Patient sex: M
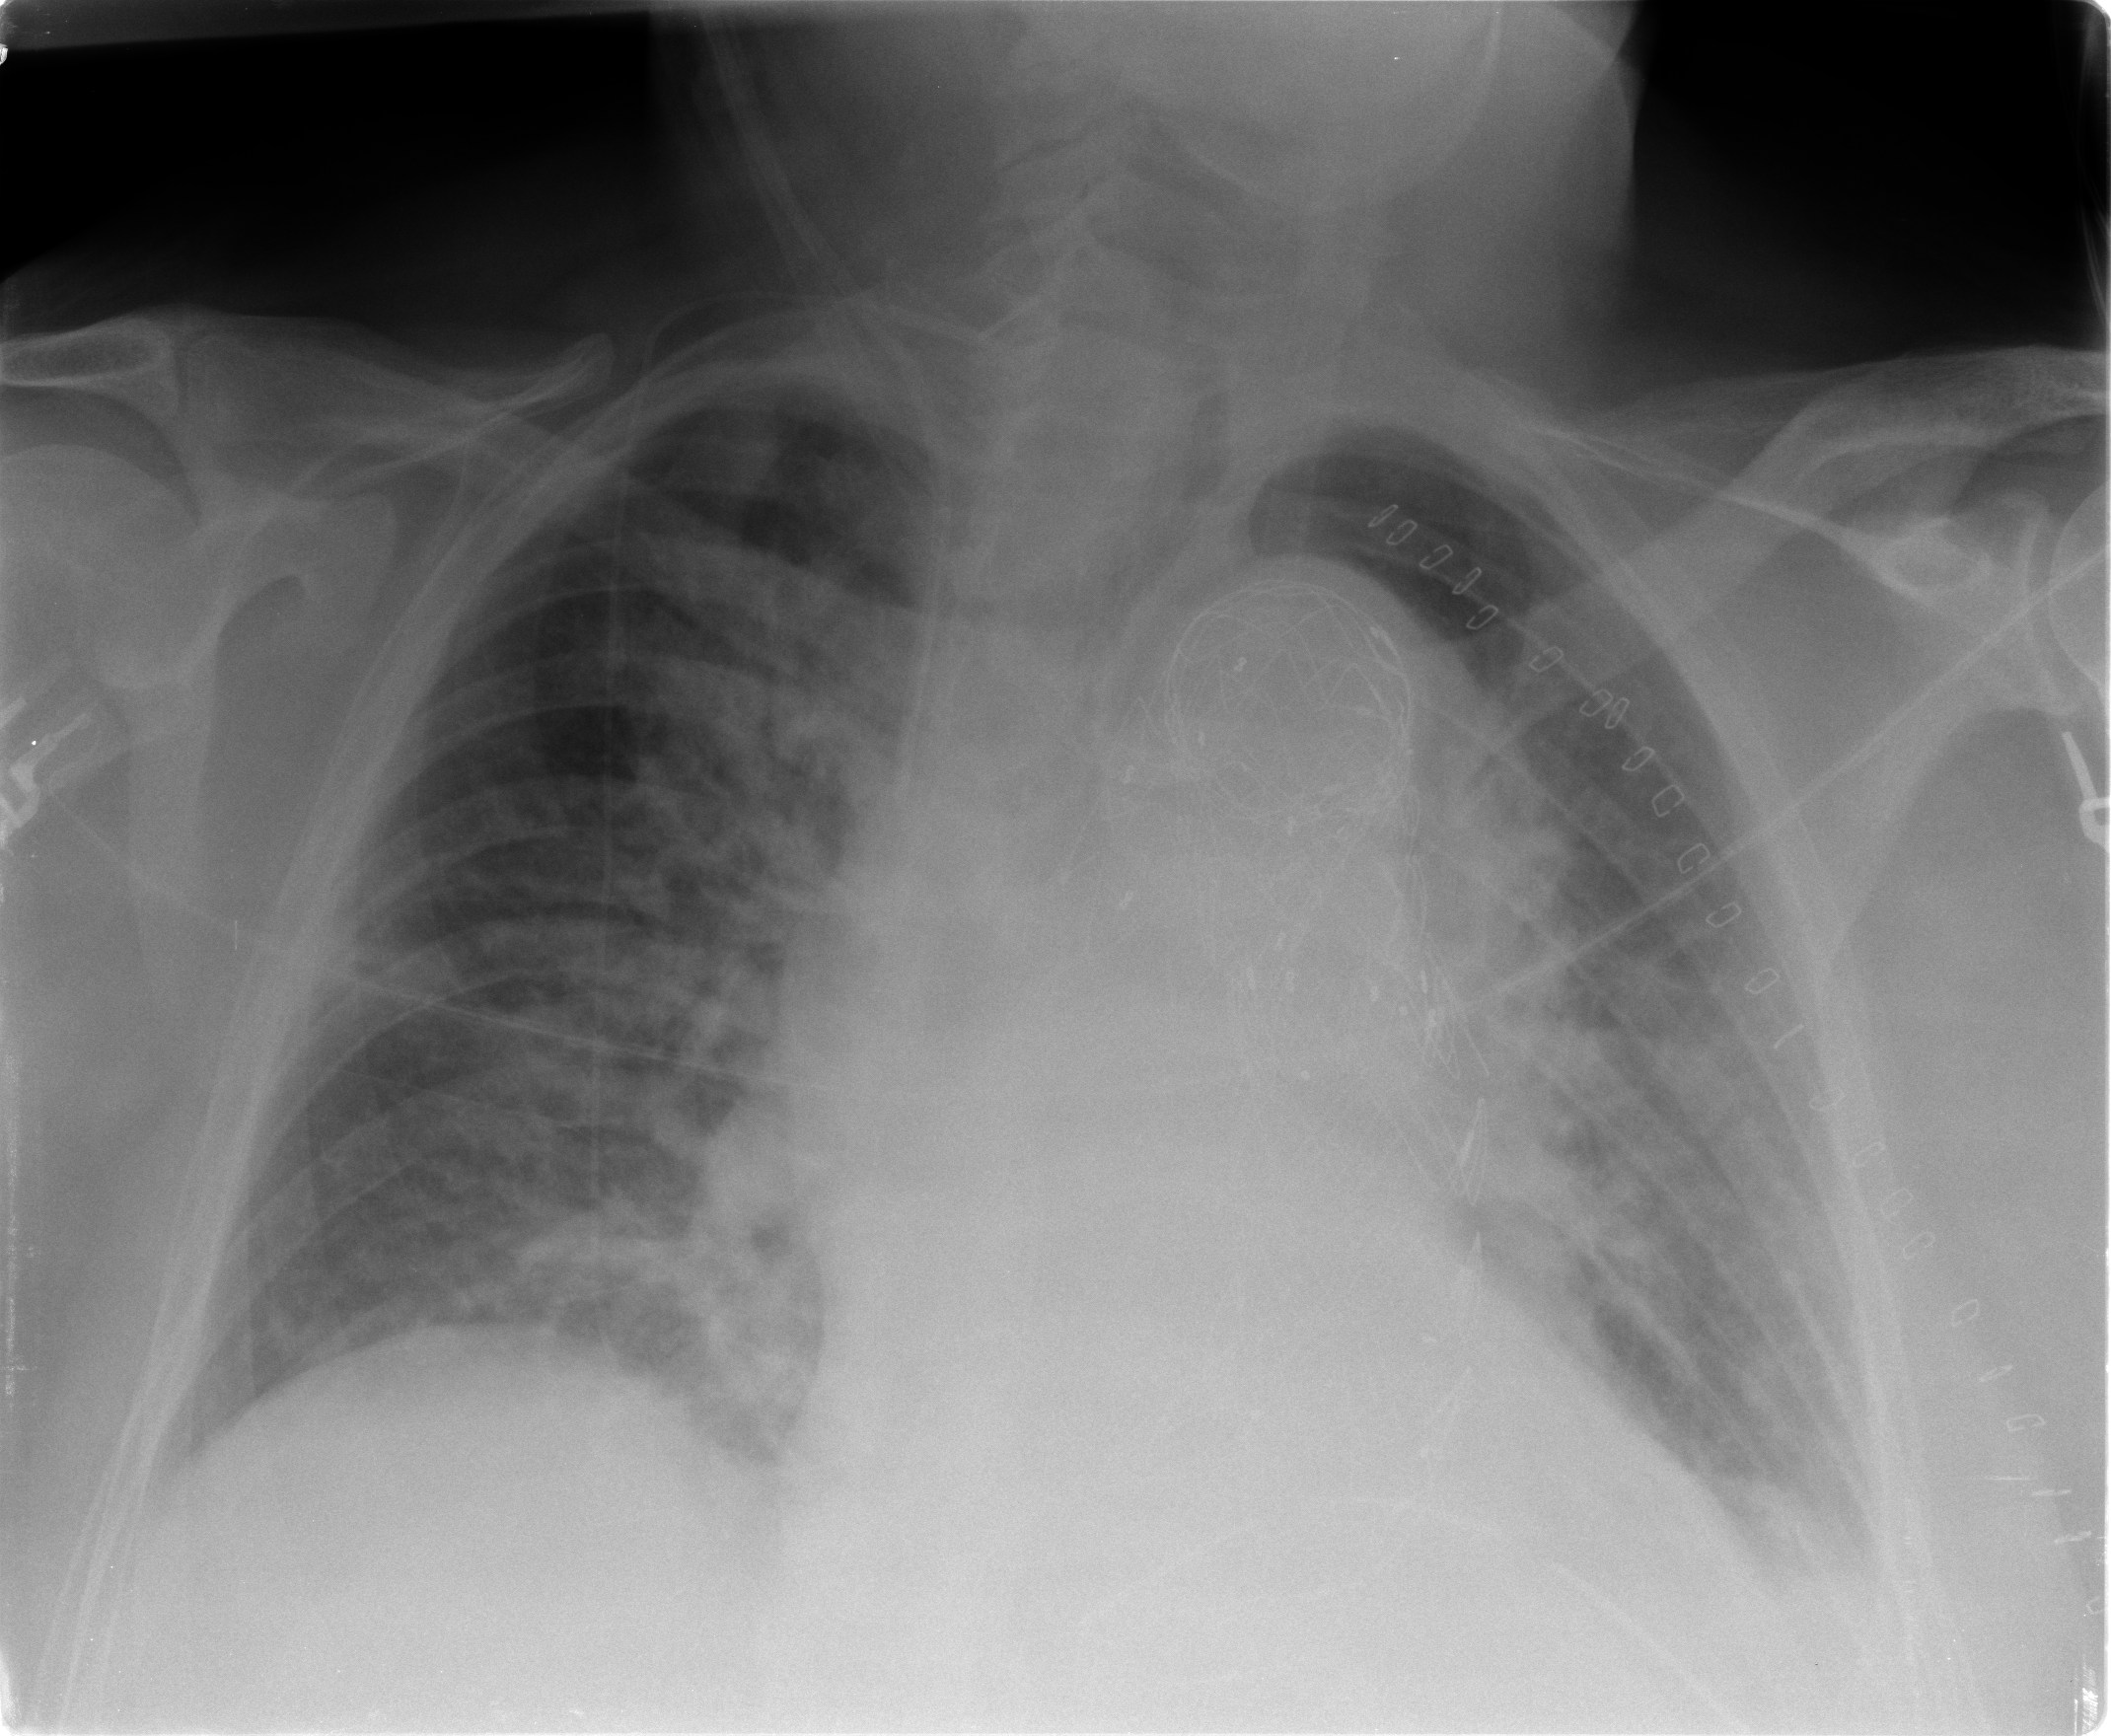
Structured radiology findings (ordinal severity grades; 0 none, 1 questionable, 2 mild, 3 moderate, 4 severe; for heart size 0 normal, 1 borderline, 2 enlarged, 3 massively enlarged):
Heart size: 2
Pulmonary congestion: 2
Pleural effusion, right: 2
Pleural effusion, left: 2
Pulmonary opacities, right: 3
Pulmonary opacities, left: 3
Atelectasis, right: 2
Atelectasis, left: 2